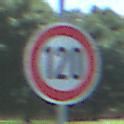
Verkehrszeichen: Geschwindigkeit120
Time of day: Midday
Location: Outdoor (Nature)
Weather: Clear
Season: Summer
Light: Natural